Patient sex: M
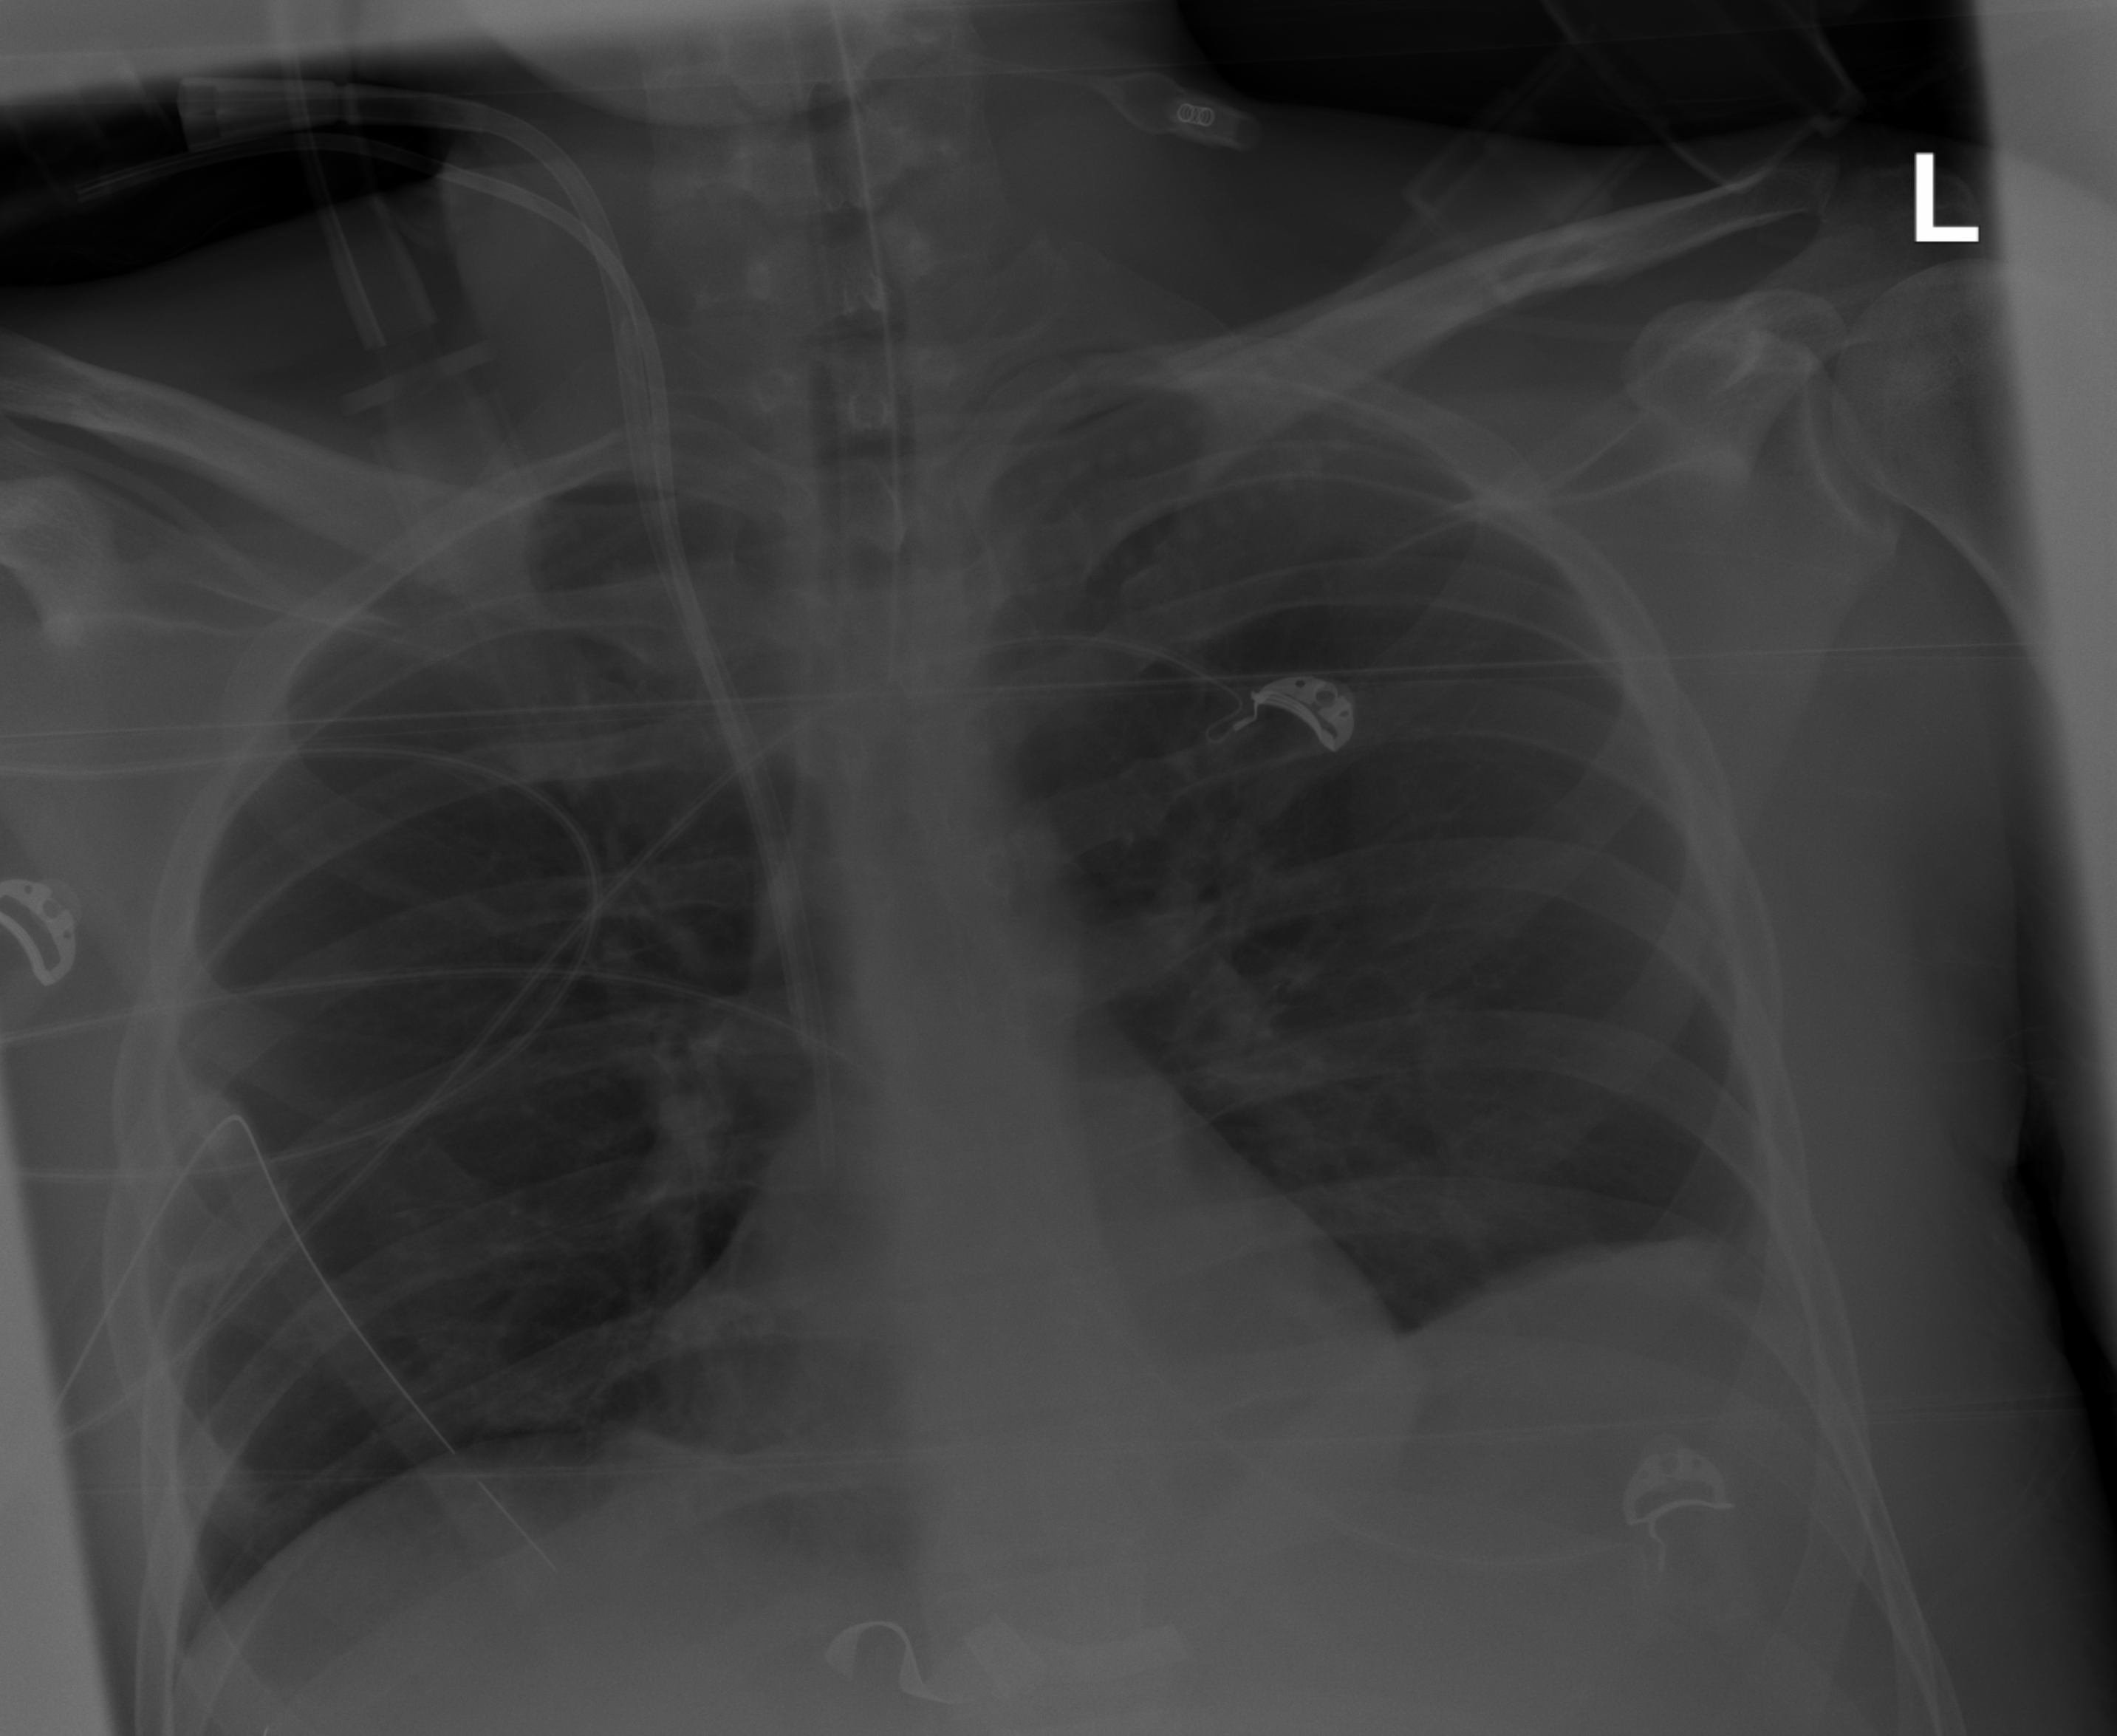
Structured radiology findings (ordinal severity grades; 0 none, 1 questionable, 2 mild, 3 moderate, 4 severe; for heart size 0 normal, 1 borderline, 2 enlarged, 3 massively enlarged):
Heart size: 0
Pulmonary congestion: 0
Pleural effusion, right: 0
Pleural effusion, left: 1
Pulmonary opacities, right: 0
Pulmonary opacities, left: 0
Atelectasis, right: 0
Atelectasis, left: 2